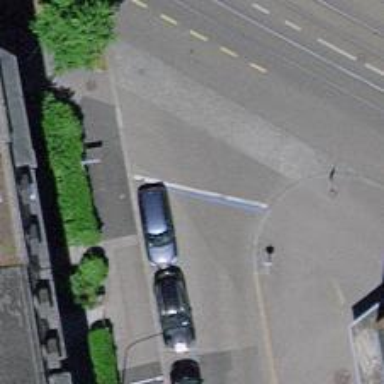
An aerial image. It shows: Residential road with asphalt surface and separate sidewalk.